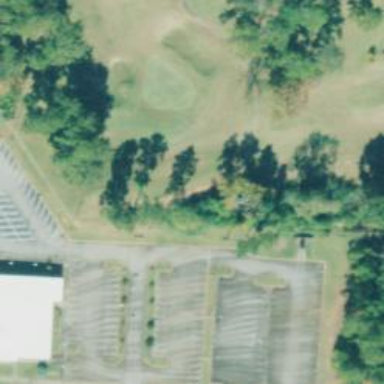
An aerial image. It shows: Golf tee.